Aerial crown-view tile of a tropical tree (Barro Colorado Island, Panama), acquired 20250414:
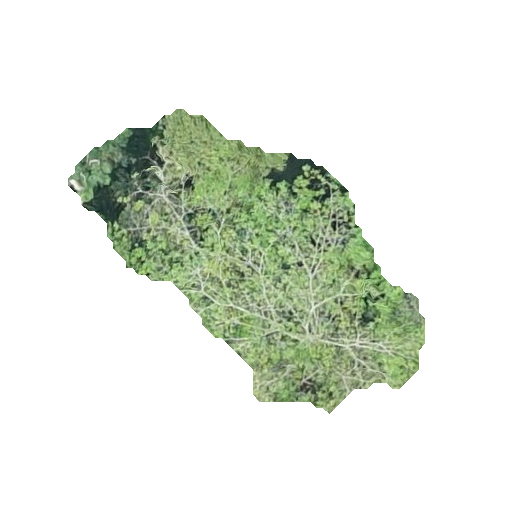
Species: Hura crepitans
GBIF accepted scientific name: Hura crepitans
Crown area: 86.235 m²